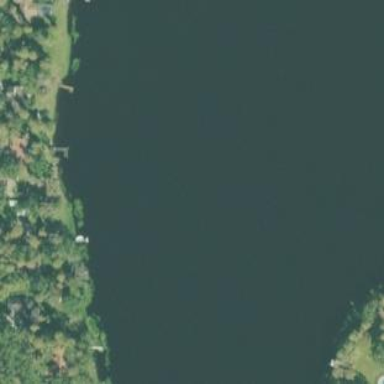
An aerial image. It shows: Serene lake surrounded by nature.